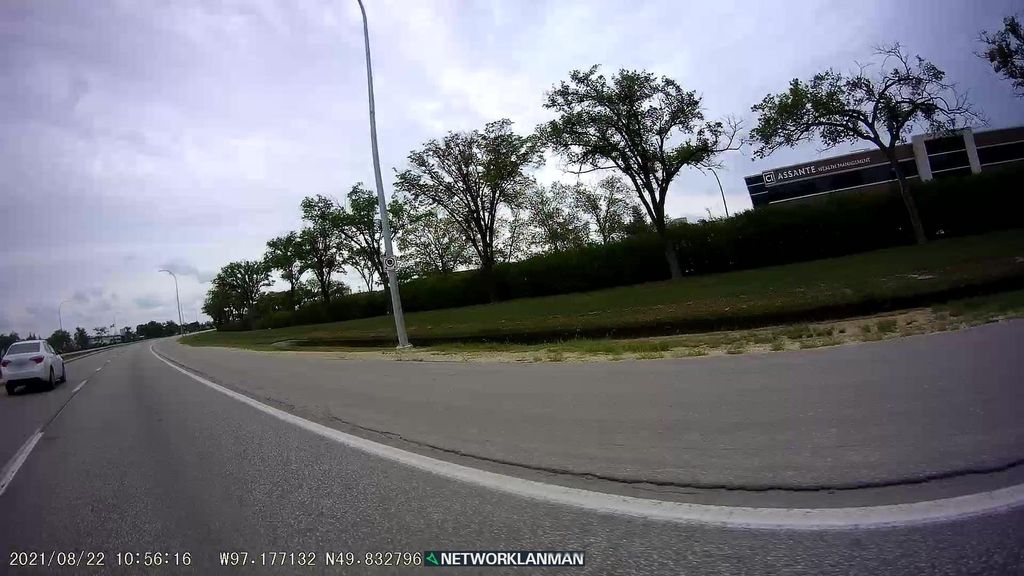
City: winnipeg